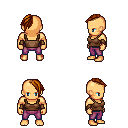
a pixel art fantasy rpg character, male body template, human, tanned skin, brown pirate shirt, magenta pants, brunette long mohawk hairstyle, leather bracers, four views (front, back, left, right), 2x2 character sprite sheet, small pixel art, hard edges, no anti-aliasing